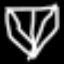
Label: diamond